Aerial crown-view tile of a tropical tree (Barro Colorado Island, Panama), acquired 20250715:
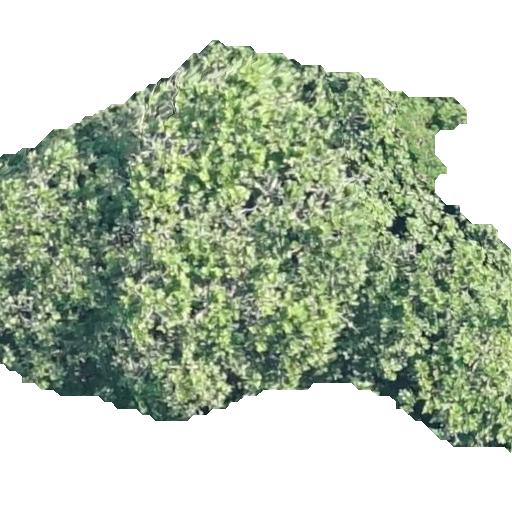
Species: Anacardium excelsum
GBIF accepted scientific name: Anacardium excelsum
Crown area: 246.604 m²